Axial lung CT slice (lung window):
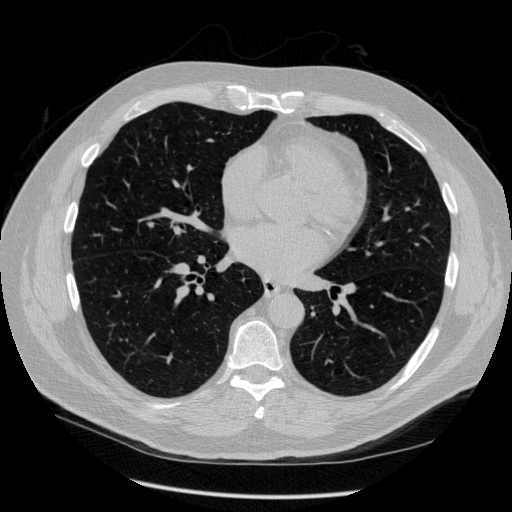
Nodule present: no